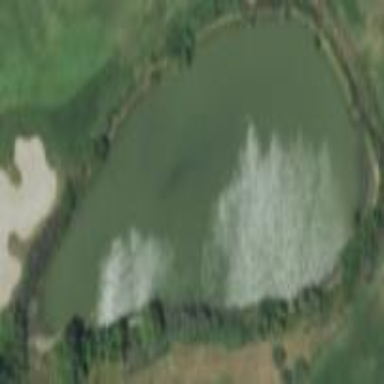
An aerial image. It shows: Water hazard on golf course. The hazard is natural water feature.